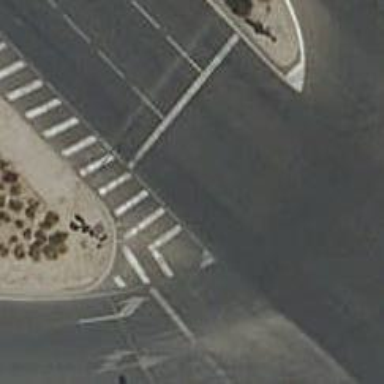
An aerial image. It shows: Road with traffic signals.